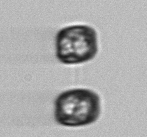
Label: Thalassiosira